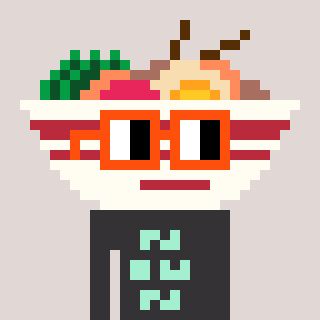
a pixel art character with square orange glasses, a noodles-shaped head and a grayscale-colored body on a warm background